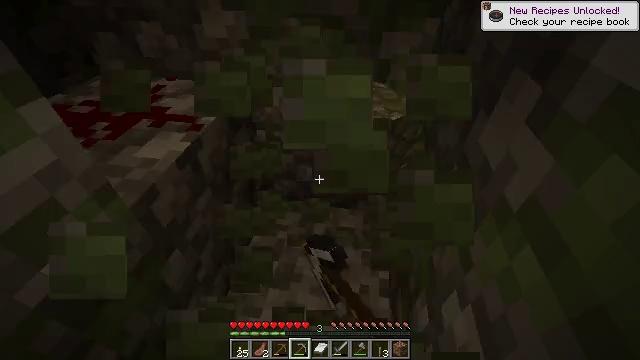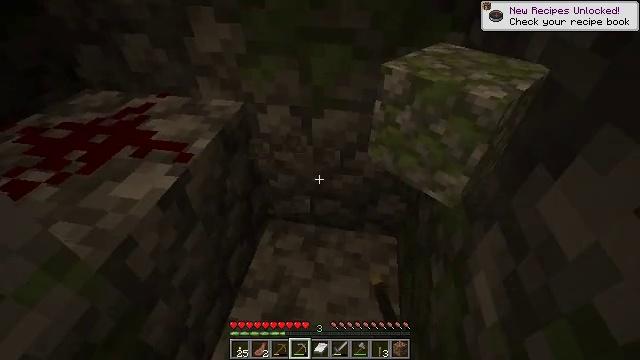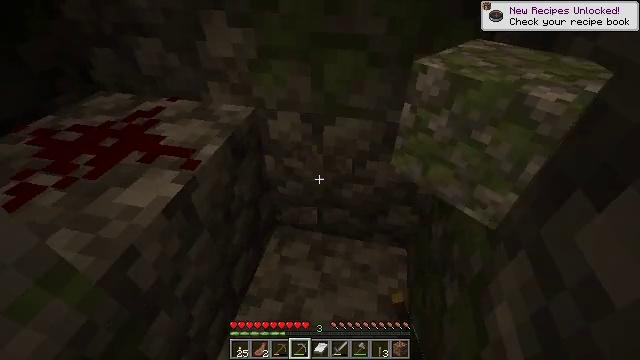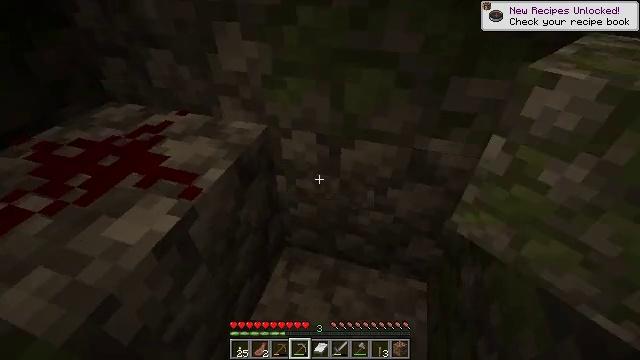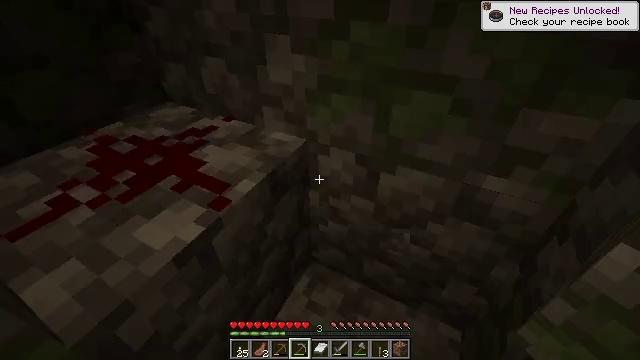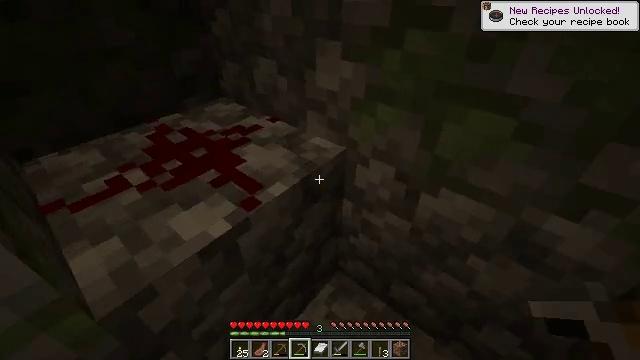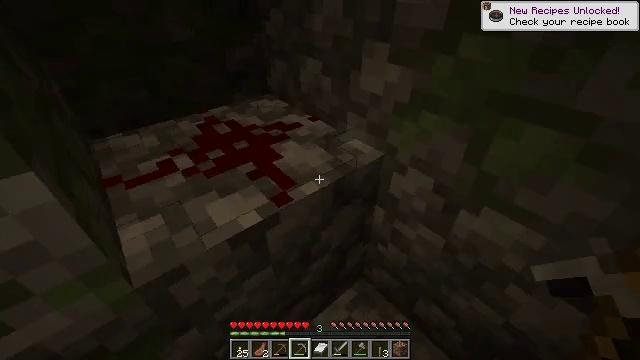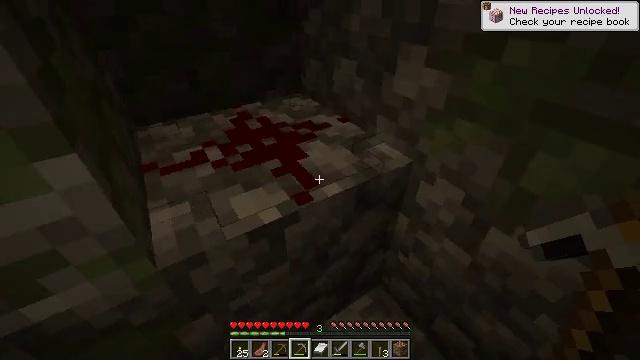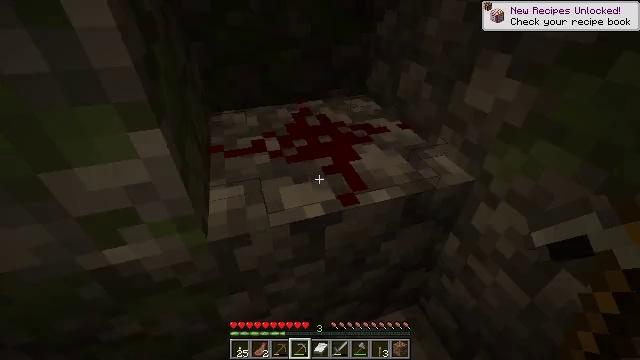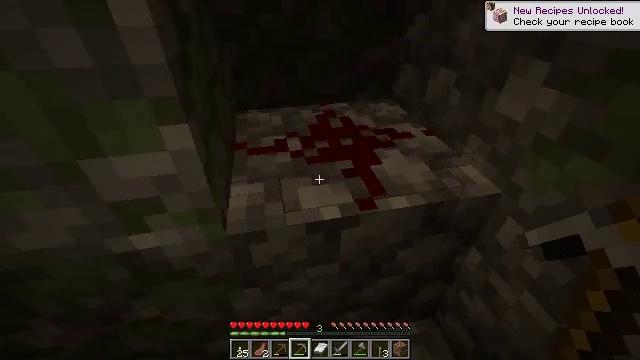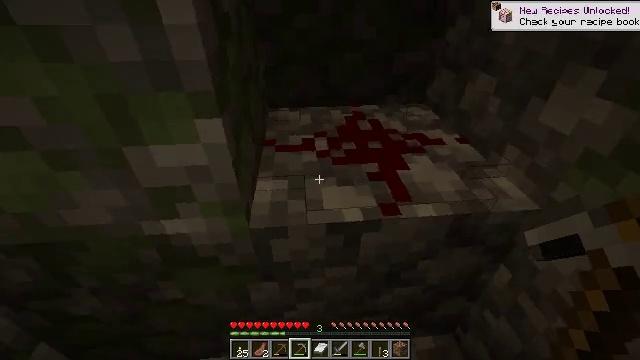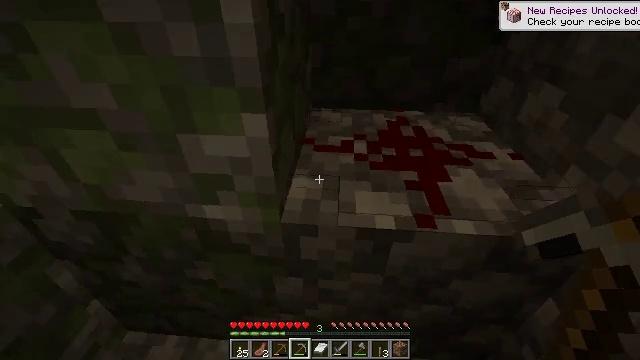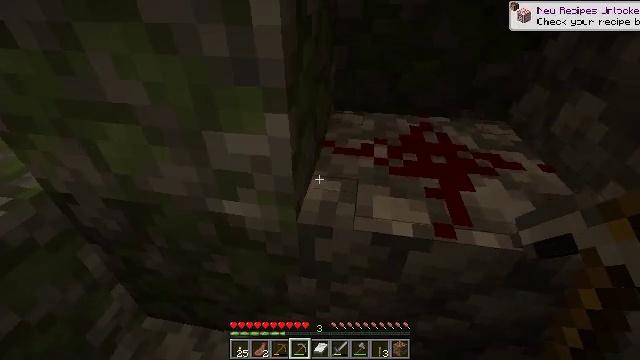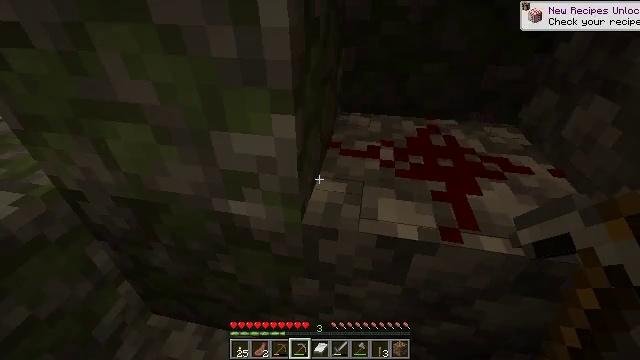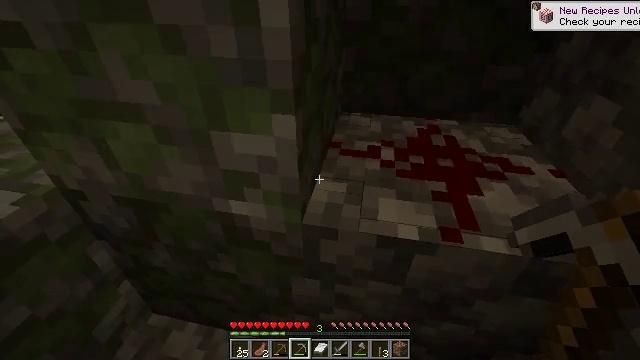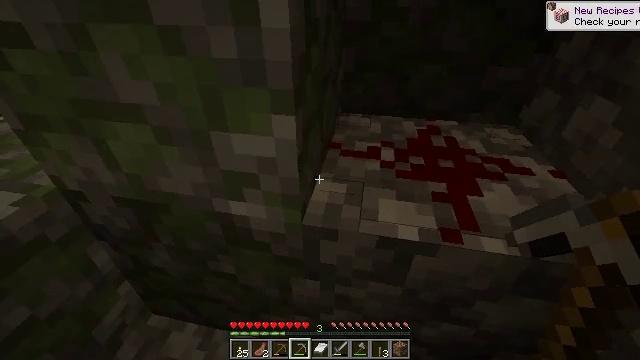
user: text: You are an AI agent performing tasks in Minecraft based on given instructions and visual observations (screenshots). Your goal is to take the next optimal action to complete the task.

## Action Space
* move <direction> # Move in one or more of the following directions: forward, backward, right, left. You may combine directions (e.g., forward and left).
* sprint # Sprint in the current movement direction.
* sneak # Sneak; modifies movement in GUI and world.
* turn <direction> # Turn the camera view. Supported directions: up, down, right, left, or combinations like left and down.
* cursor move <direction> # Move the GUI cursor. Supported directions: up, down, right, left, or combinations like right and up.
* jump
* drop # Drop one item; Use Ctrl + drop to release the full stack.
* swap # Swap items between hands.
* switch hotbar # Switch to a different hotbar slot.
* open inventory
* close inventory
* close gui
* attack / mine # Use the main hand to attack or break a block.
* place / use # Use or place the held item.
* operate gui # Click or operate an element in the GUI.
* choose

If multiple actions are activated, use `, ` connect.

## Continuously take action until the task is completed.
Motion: motion action
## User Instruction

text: Break the redstone wire to disrupt circuits.
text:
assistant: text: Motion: move forward
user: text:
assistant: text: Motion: move forward, turn left
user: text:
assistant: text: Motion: turn left and up
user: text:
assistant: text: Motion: turn left and up
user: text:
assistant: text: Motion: turn left
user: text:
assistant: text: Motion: turn left
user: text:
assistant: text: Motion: turn left
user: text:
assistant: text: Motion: turn left
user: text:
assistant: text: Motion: turn left
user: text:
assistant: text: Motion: turn left
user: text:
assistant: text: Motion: turn left
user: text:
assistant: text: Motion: turn left
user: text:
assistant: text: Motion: turn left
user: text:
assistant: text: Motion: no_op
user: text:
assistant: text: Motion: no_op
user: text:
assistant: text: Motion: turn right
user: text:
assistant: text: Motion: turn right
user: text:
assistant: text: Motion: no_op
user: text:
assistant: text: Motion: attack / mine
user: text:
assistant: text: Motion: attack / mine
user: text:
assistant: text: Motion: attack / mine
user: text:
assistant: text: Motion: turn right, attack / mine
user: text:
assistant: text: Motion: attack / mine
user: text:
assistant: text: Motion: attack / mine